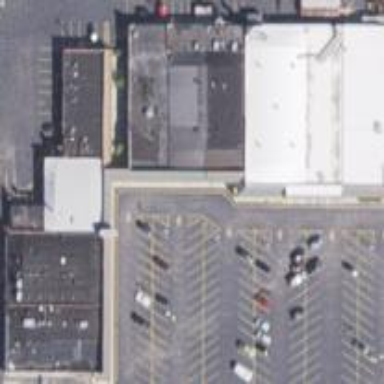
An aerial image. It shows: Commercial building.